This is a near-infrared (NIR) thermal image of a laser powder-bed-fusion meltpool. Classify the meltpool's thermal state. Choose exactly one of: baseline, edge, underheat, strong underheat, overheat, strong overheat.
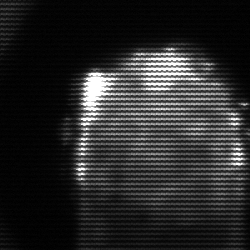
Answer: baseline